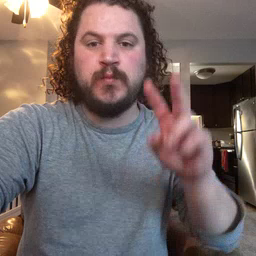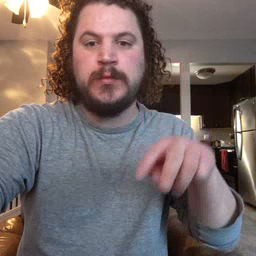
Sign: read